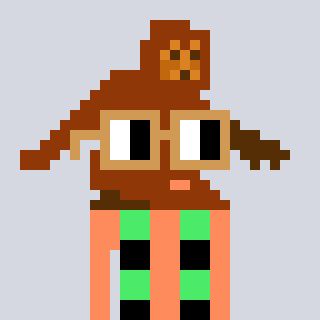
a pixel art character with square brown glasses, a bigfoot-shaped head and a peachy-colored body on a cool background